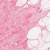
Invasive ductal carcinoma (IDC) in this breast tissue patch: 0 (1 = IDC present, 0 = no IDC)